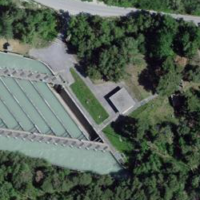
EUNIS habitat code: 44
Species observed at this site:
Cephalanthera longifolia